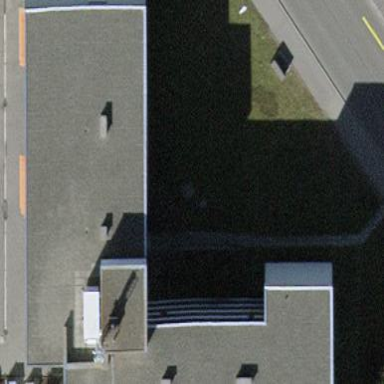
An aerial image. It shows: Flat-roofed building.